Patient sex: M
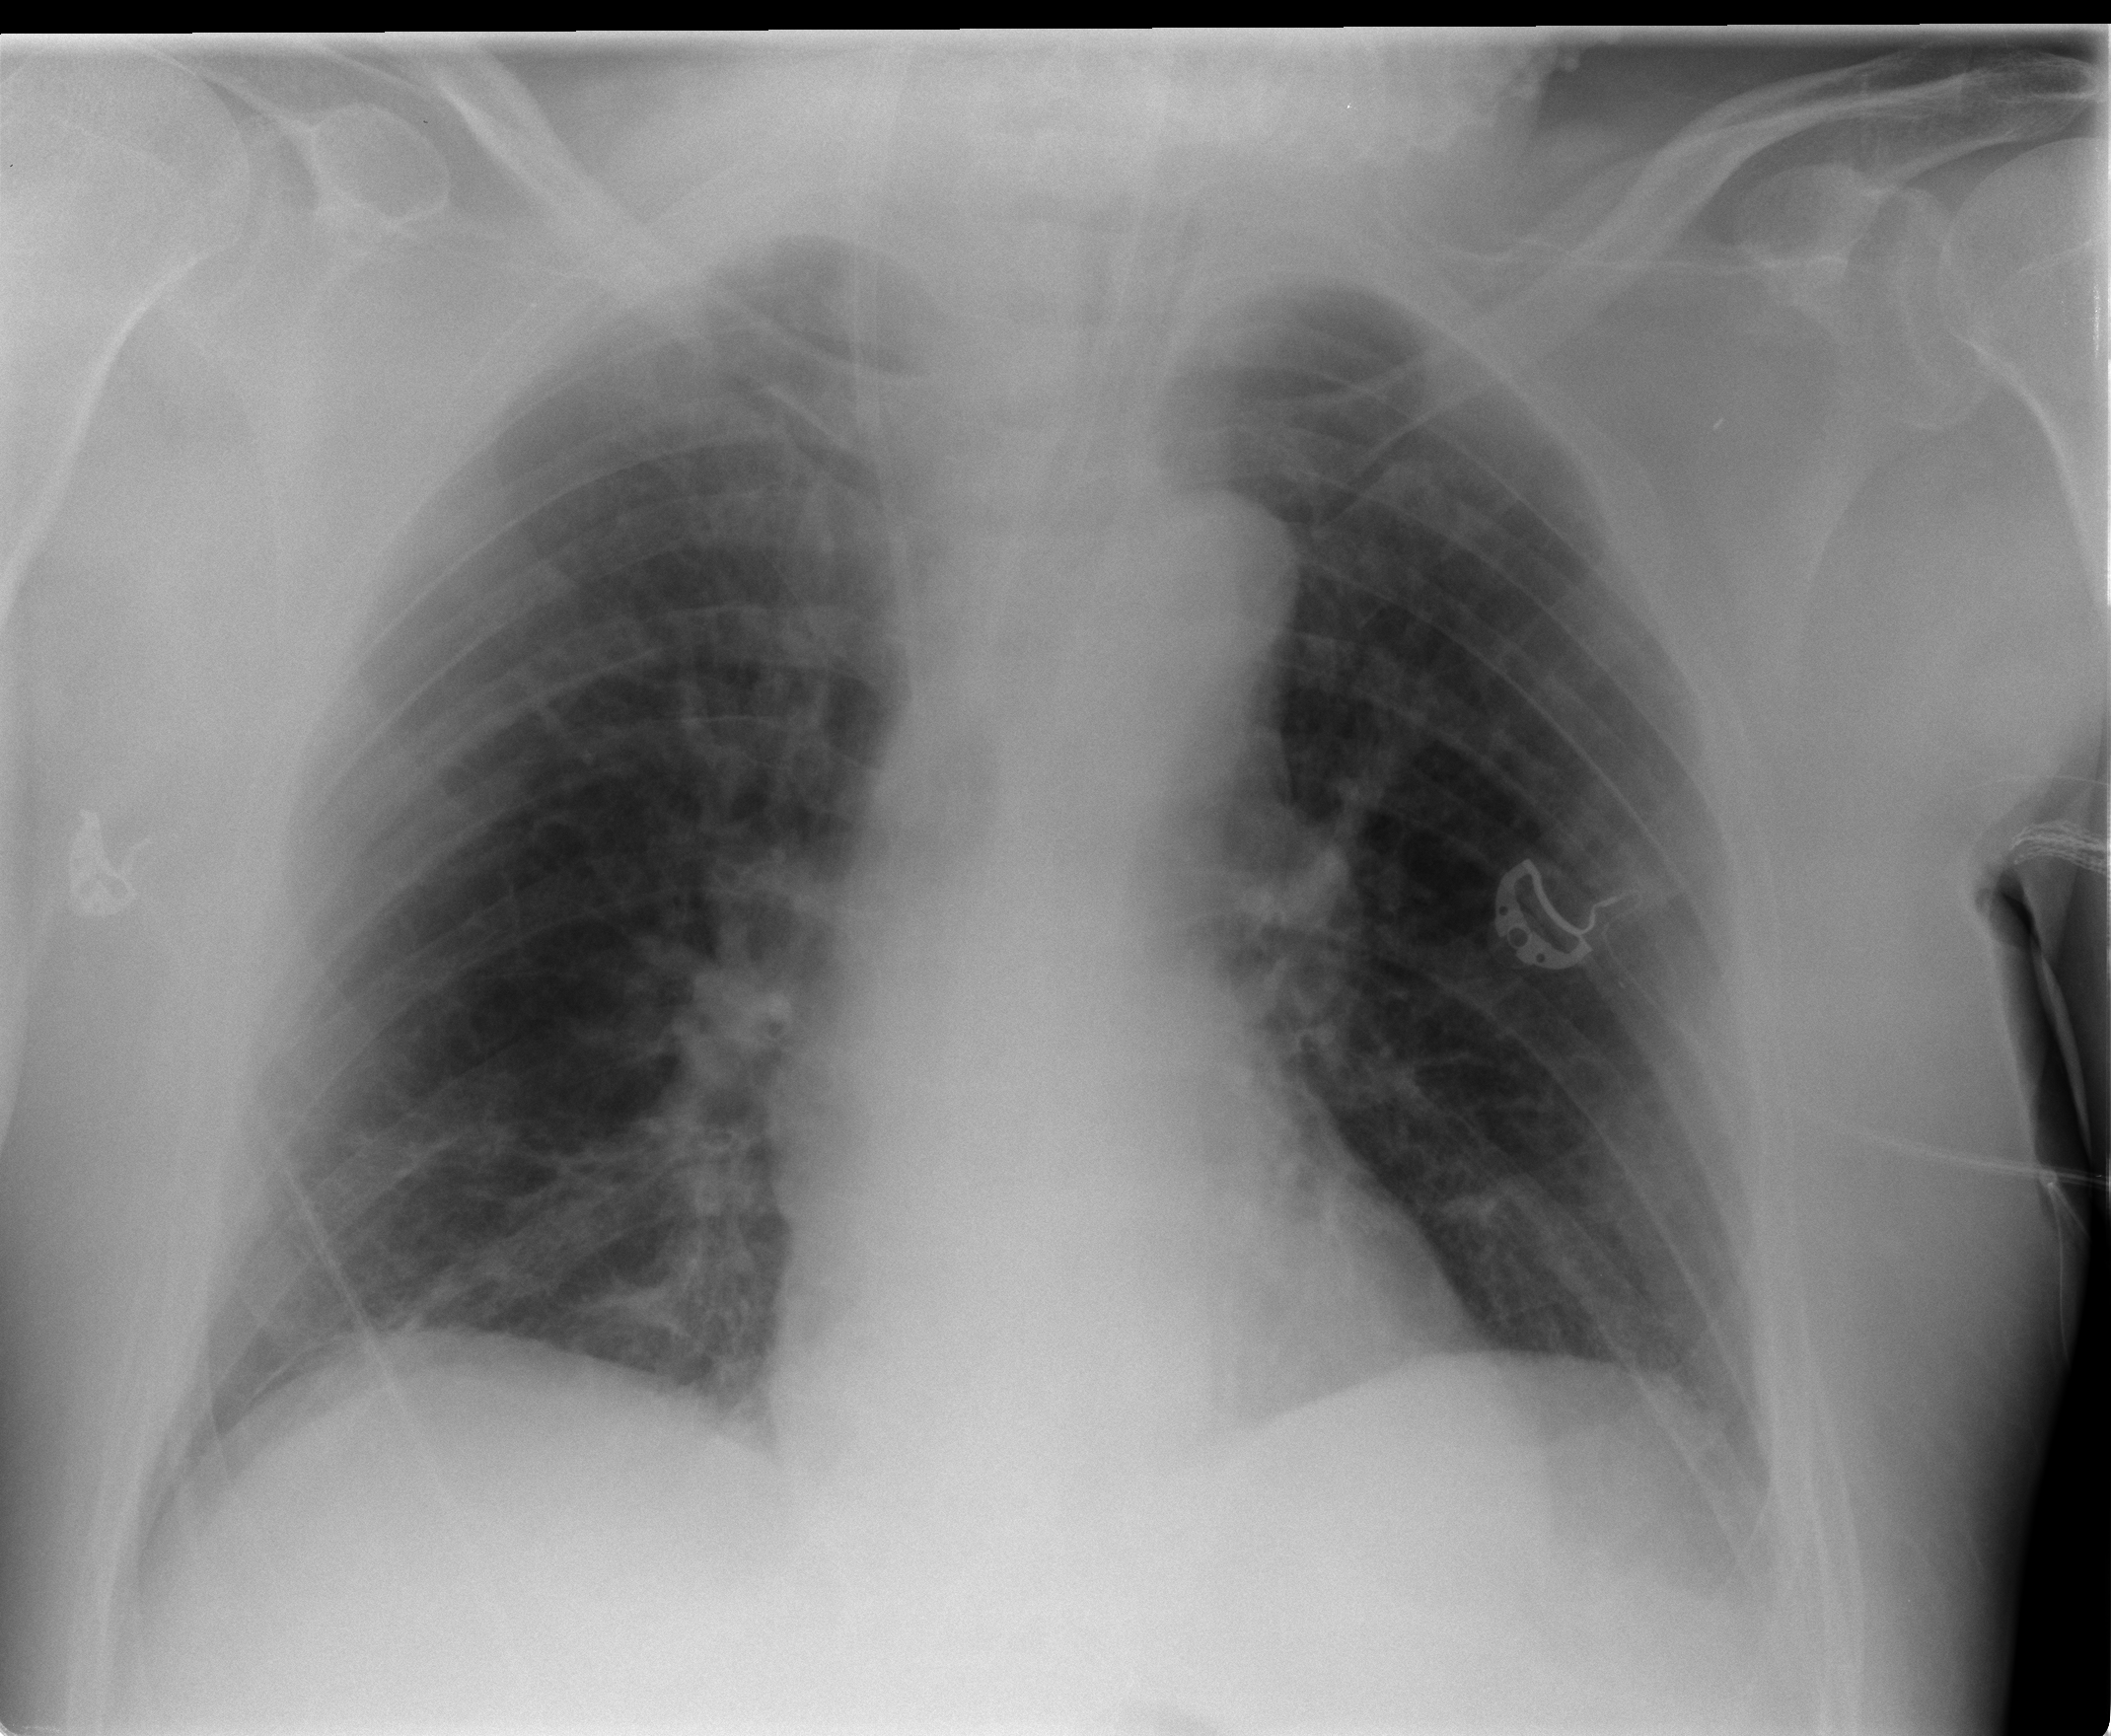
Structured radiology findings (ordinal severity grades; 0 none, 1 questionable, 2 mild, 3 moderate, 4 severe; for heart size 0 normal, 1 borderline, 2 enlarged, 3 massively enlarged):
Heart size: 0
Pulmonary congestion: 1
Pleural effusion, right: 0
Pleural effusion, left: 1
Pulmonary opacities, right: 0
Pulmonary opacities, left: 0
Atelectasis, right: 0
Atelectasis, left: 0